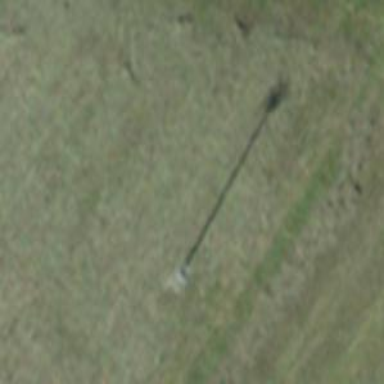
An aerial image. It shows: Minor power line.